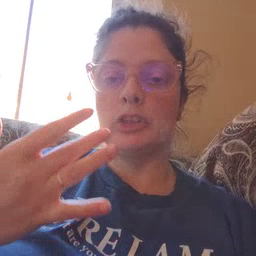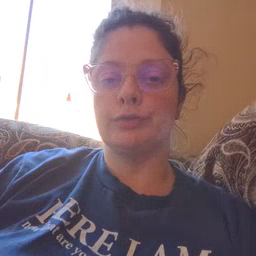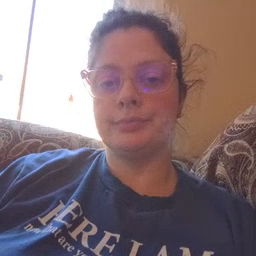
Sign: finger